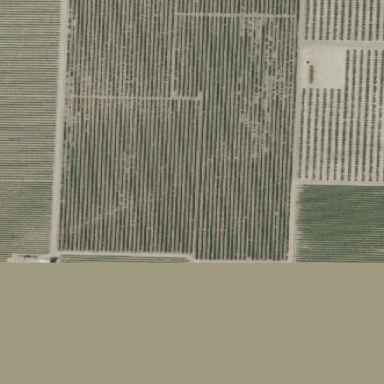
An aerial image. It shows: Vineyard growing grapes.